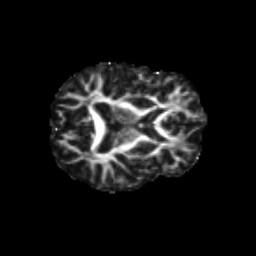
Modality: FA
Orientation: axial
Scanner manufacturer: siemens
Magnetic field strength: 3 T
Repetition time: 9.2 s
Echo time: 0.084 s